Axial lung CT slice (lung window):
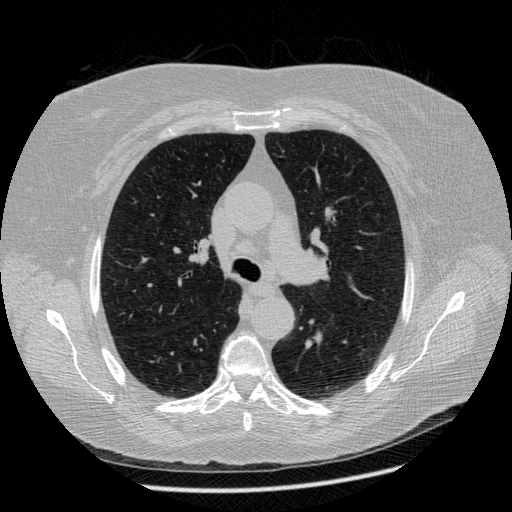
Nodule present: no